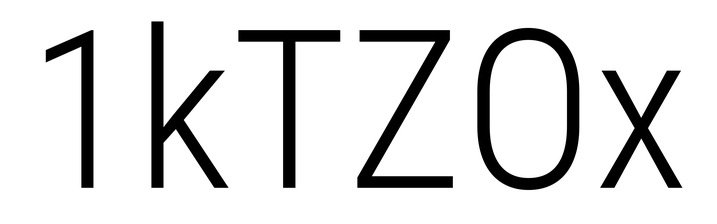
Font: Roboto_Condensed_Light